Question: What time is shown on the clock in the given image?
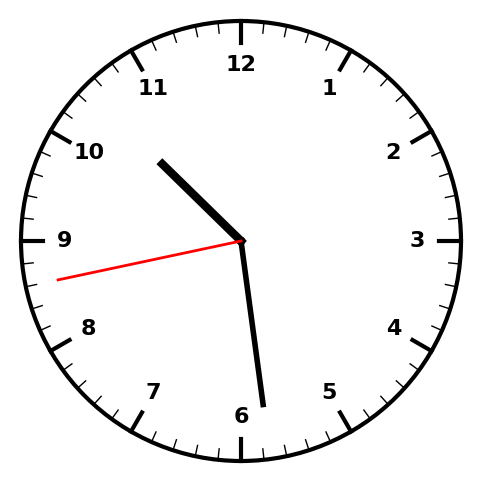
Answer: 10:28:43